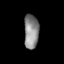
Tissue: lung
Cell type: Endothelial cells
Senescence score: 0.2391
Nuclear area (px): 491
Mean DAPI intensity: 137.843